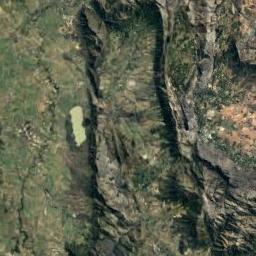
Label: mountain